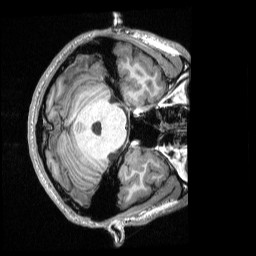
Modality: T1w
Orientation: axial
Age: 19
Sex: male
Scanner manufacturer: siemens
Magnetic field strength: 3 T
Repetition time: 2.53 s
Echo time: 0.00309 s